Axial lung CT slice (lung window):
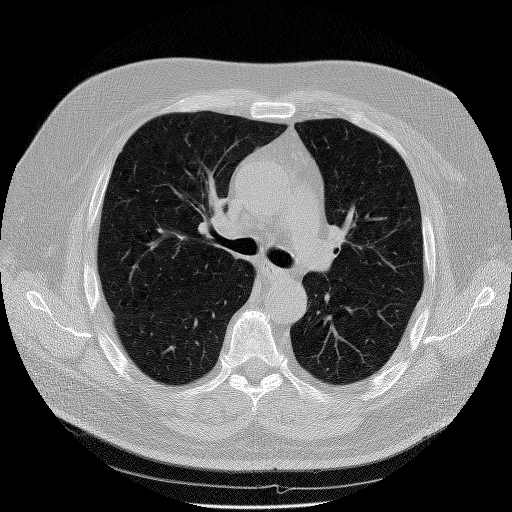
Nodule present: no